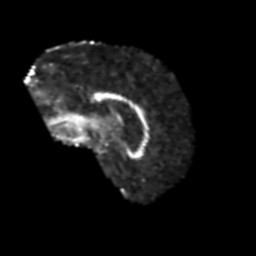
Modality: FA
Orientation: sagittal
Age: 50
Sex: male
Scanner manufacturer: siemens
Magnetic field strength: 3 T
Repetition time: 6.1 s
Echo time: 0.101 s